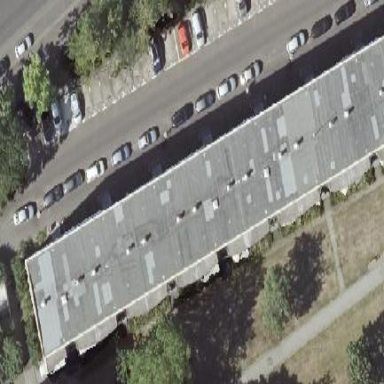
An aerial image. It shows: Building with apartments and flat roof.